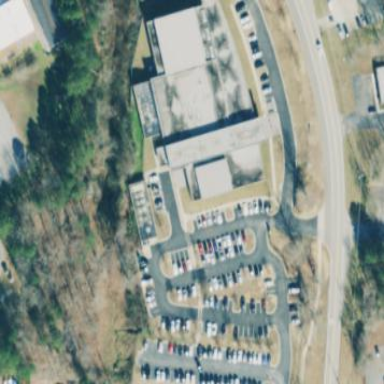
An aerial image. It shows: Public building.